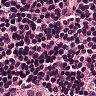
Metastatic tissue present: no